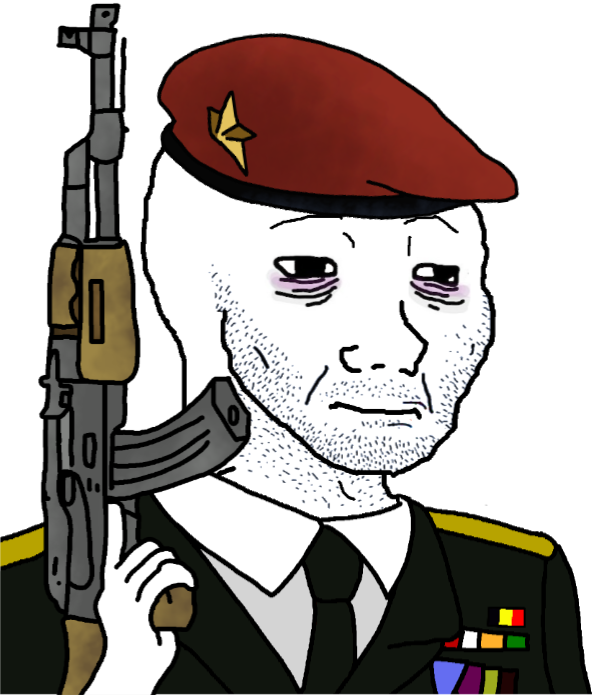
Label: 5_Doomer